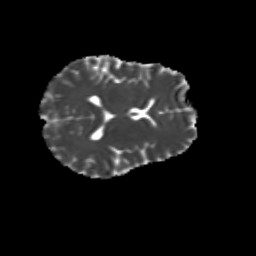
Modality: MD
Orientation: axial
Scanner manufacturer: siemens
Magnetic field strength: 3 T
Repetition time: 9.2 s
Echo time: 0.084 s